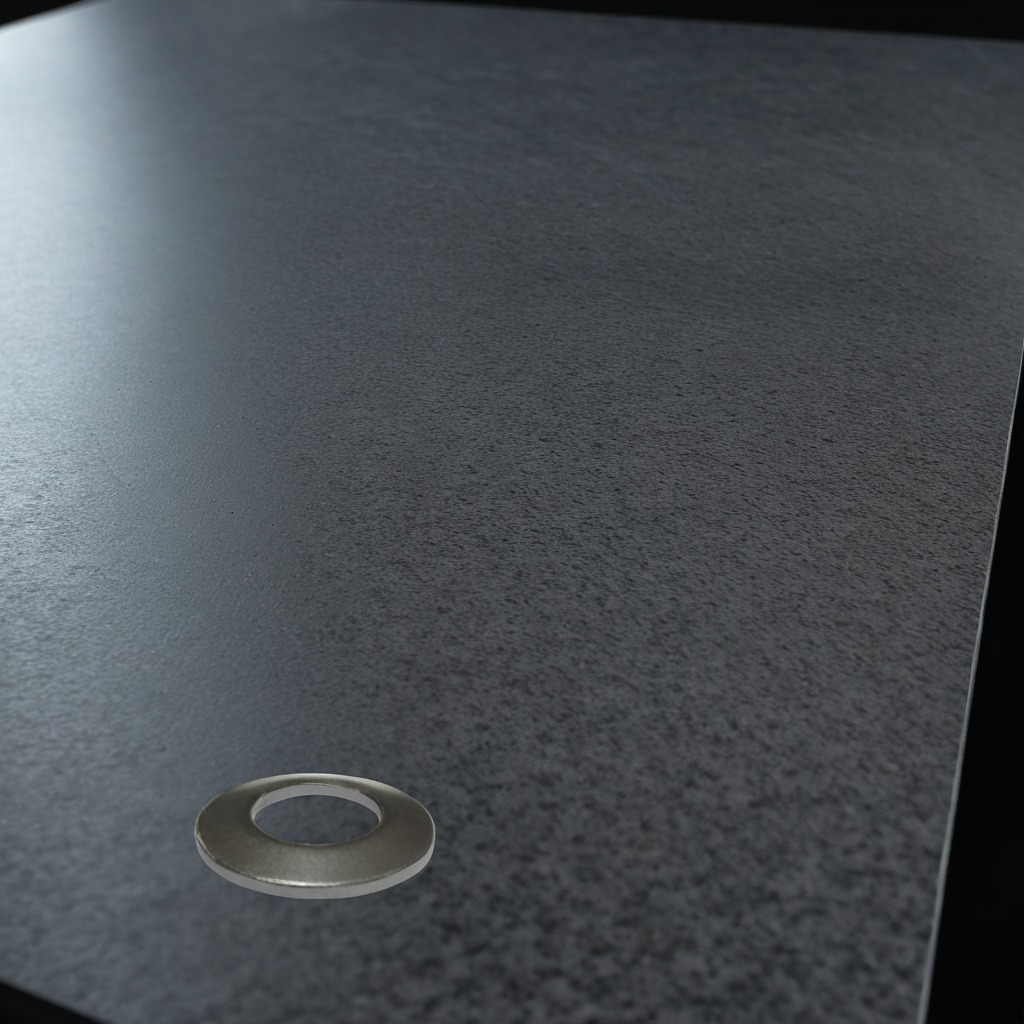
A flat metal washer lies on a clean granite table inside a workshop at night dim ambient light soft shadows worn but